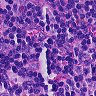
Metastatic tissue present: no